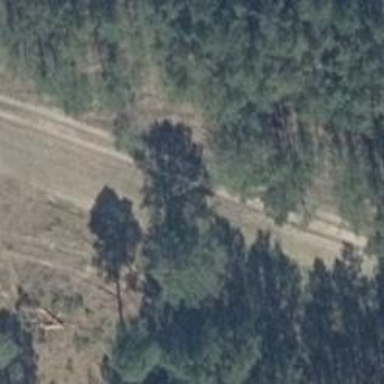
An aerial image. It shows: Track road with grade3 tracktype.